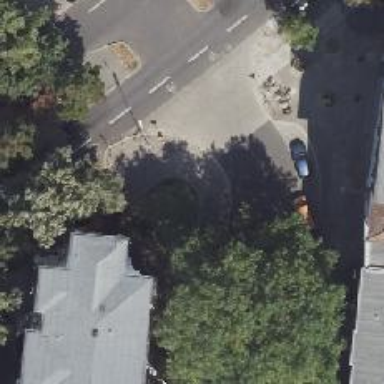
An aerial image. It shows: Sidewalk.